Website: bh-photo
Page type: billing-address
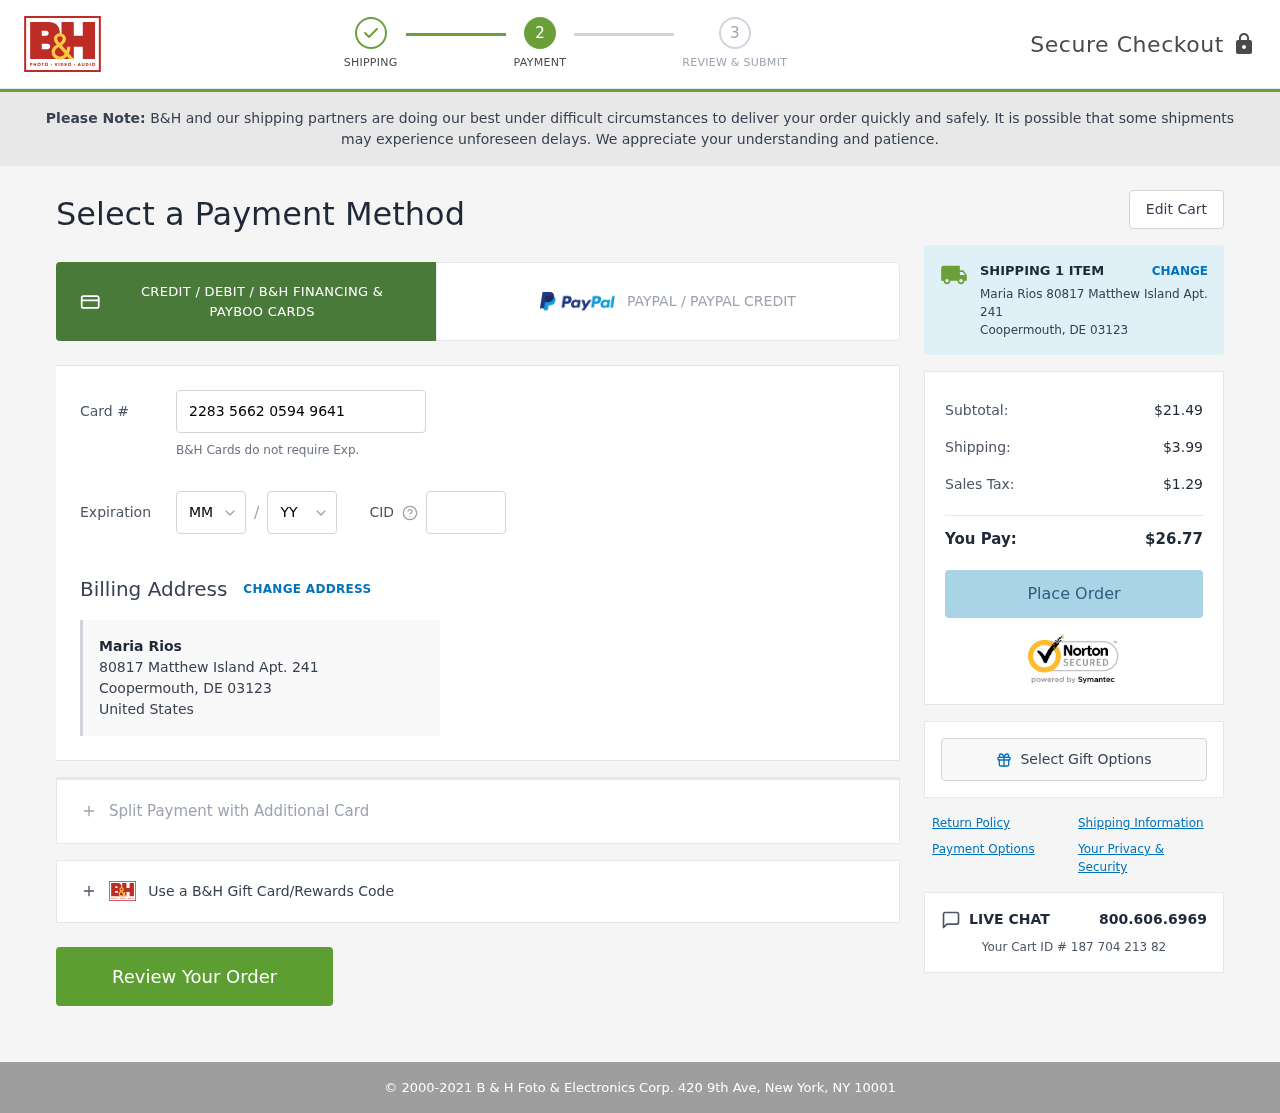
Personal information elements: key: PII_CARD_CVV
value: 197
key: PII_CARD_EXPIRY_MONTH
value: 01
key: PII_CARD_EXPIRY_YEAR
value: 26
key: PII_CARD_NUMBER
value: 2283 5662 0594 9641
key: PII_CITY
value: Coopermouth
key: PII_COUNTRY
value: United States
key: PII_FULLNAME
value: Maria Rios
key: PII_POSTCODE
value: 03123
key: PII_STATE_ABBR
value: DE
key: PII_STREET
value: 80817 Matthew Island Apt. 241
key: PII_FULLNAME2
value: Maria Rios
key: PII_STREET2
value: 80817 Matthew Island Apt. 241
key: PII_CITY_STATE_ZIP2
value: Coopermouth, DE
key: PII_POSTCODE2
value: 03123
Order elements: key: ORDER_NUM_ITEMS
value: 1
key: ORDER_SUBTOTAL
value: $21.49
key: ORDER_SHIPPING_COST
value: $3.99
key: ORDER_TAX
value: $1.29
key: ORDER_TOTAL
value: $26.77
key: ORDER_ID
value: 187 704 213 82